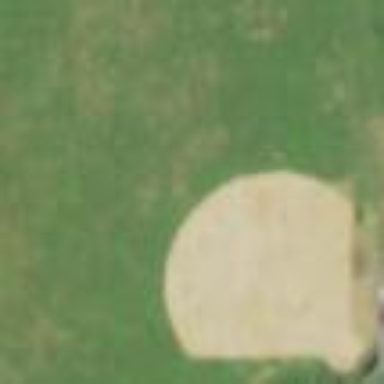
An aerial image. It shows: Softball pitch for leisure and sport activities.